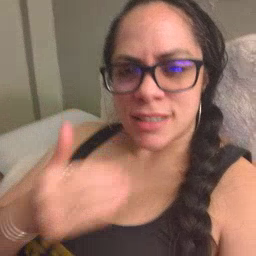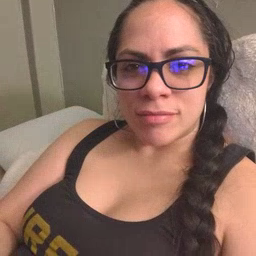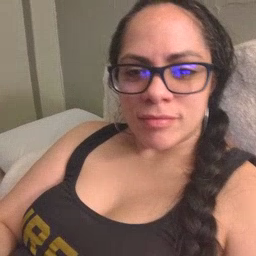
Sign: head